Question: Is it possible to remove the default CSS of anchor tag using jquery/css.
I am allowing users to select <URL> . That's the reason i have to remove the default color/css of anchor tag. Reason for this is if i use one fixed color for my anchor tag, then it will not be appropriate for other theme if user select, that's the reason i want to remove the default color of anchor tag.
Here is a tag which i am using:
'''
<h2 class="post-title">
<a href=""> Blog post title </a> <!-- How to disable the default css color of anchor -->
</h2>
'''
If i use css on anchor then this not suitable for my others theme. Tha's the reason , i want to remove the default css color of my anchor tag.
Current mismatch default anchor behaviour on my current selected theme, you can see in this image,

Please help me to solve this issue3.
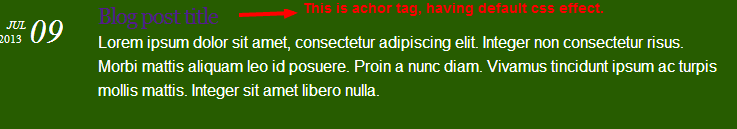
Answer: After a small search, i solved my problem using
'''
a { color: inherit; }
'''
Source:
<URL>